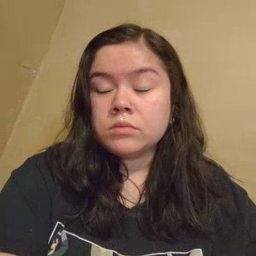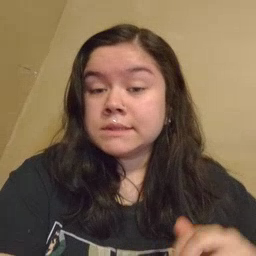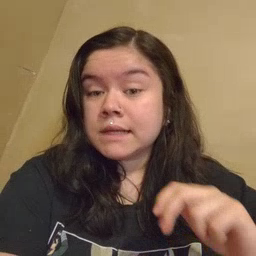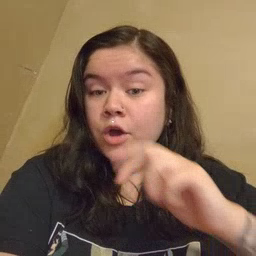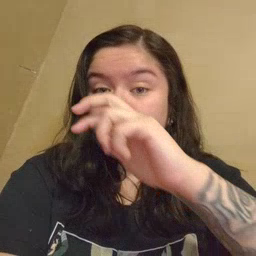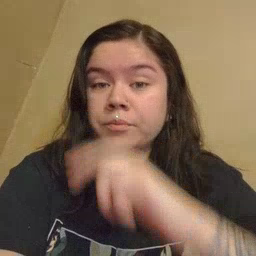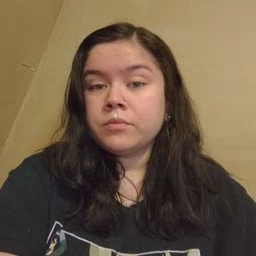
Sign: stairs